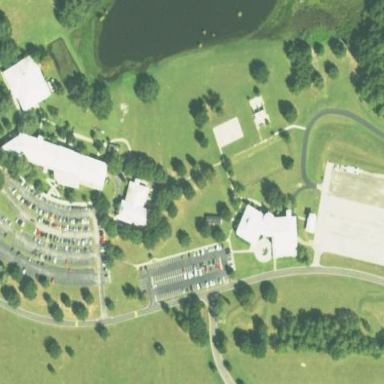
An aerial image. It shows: College.